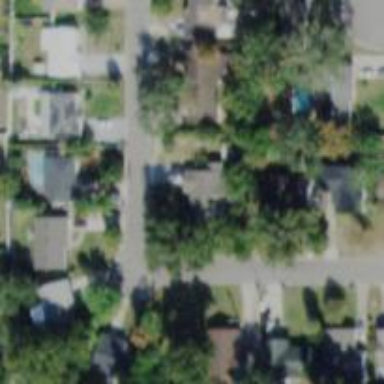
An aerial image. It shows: Residential road with sidewalk on the left side.